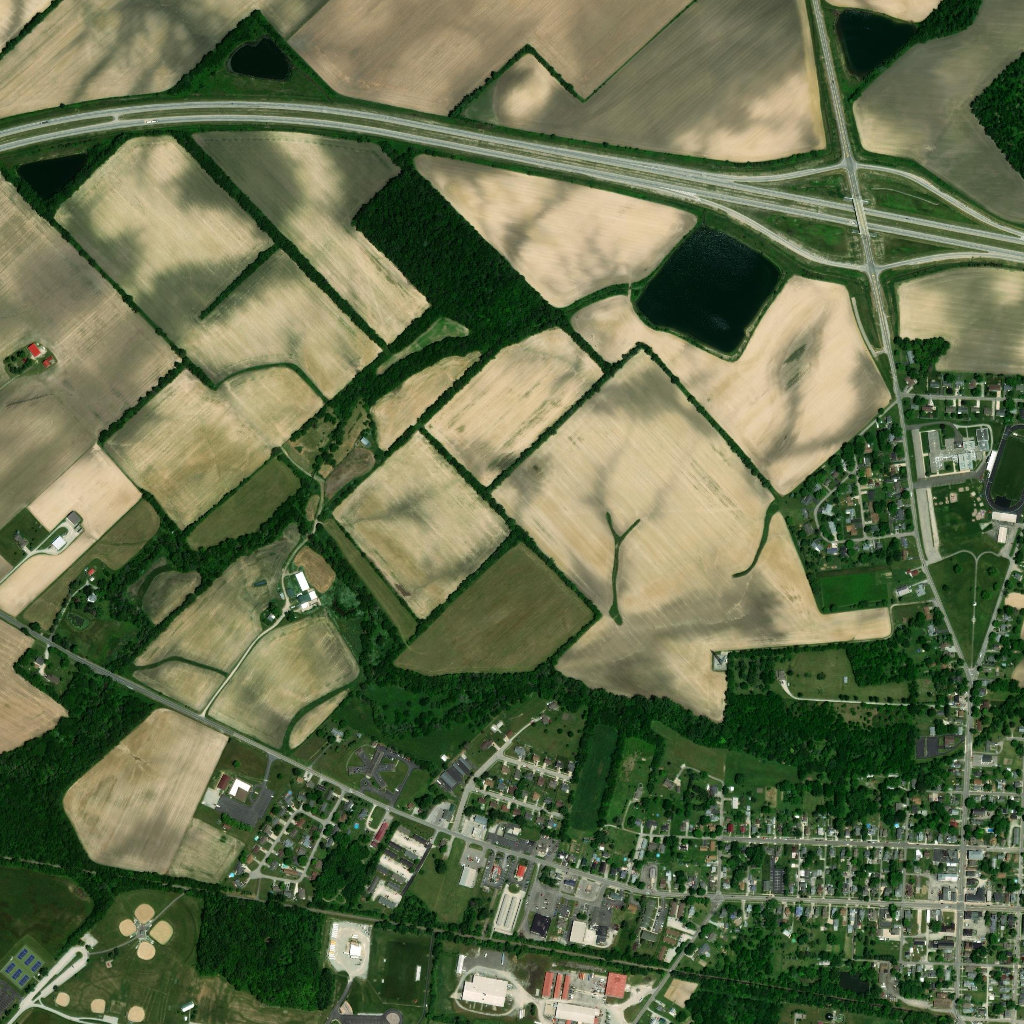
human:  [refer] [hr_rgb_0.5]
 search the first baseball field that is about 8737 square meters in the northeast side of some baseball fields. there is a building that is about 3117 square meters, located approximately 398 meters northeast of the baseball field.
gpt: <box>[[14, 86, 21, 94, 0]]</box>